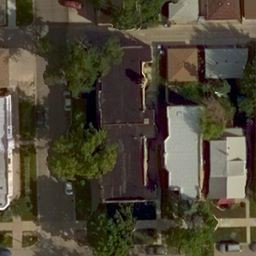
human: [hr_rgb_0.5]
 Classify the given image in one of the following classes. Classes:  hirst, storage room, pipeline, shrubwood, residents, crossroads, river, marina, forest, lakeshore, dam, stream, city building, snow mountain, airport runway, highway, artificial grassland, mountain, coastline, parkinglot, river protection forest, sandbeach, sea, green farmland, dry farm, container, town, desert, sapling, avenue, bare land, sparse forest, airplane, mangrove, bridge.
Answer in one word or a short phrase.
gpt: residents